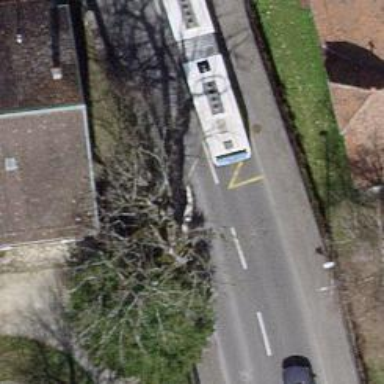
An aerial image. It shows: Asphalt platform for public transport.